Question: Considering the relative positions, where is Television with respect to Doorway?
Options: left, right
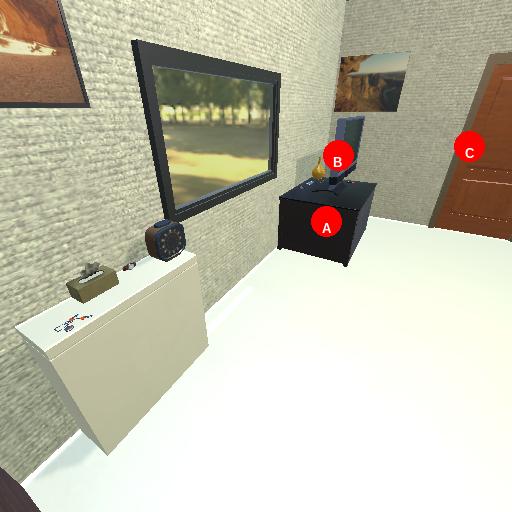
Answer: left